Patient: sex M, age 63
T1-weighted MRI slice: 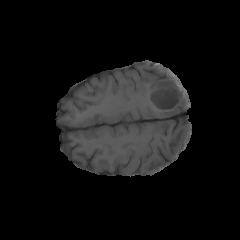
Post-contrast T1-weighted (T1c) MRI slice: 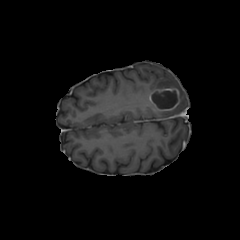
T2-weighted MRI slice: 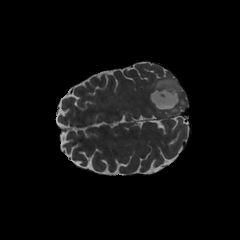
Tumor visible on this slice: yes
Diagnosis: Glioblastoma, IDH-wildtype
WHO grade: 4